Question: I try to create some correct XAML 'ComboBox', but I cannot.
Here is my XAMl...
Any clue what I am missing?
Thank you!
'''
<ComboBox Height="25"
HorizontalAlignment="Left"
ItemsSource="{Binding NonArchivedSequences}"
SelectedItem="{Binding SelectedSequence}"
Margin="0,0,0,4"
Name="cbSequences"
VerticalAlignment="Top"
Width="504"
HorizontalContentAlignment="Stretch"
SelectionChanged="cbSequences_SelectionChanged"
Grid.Column="1">
<ComboBox.Resources>
<DataTemplate x:Key="DataTemplateSequenceData">
<Grid>
<Grid.ColumnDefinitions>
<ColumnDefinition Width="*"/>
<ColumnDefinition Width="Auto"/>
</Grid.ColumnDefinitions>
<TextBlock Margin="4,2,2,4"
TextWrapping="Wrap"
Text="{Binding Interval}"
d:LayoutOverrides="Width, Height"
VerticalAlignment="Center"
HorizontalAlignment="Left" />
<TextBlock Margin="4,2,2,4"
TextWrapping="Wrap"
Text="{Binding Name}"
d:LayoutOverrides="Width, Height" Grid.Column="1"
VerticalAlignment="Center"
HorizontalAlignment="Left" />
</Grid>
</DataTemplate>
</ComboBox.Resources>
<ComboBox.ItemTemplate>
<StaticResource ResourceKey="DataTemplateSequenceData"/>
</ComboBox.ItemTemplate>
</ComboBox>
'''

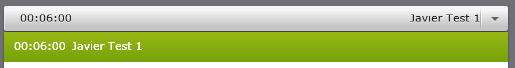
Answer: Maybe HorizonalAllignment="Right" You have Left